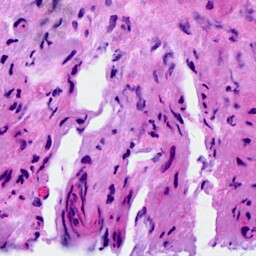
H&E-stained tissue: Breast